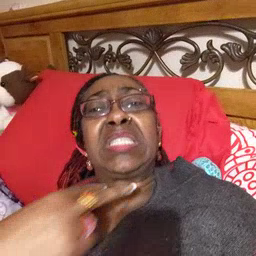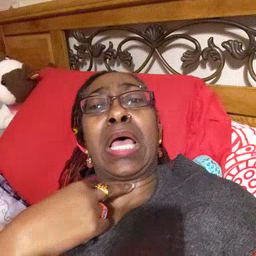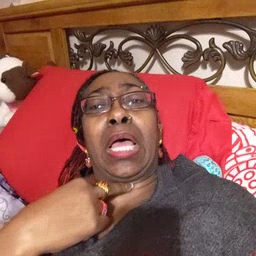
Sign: stuck